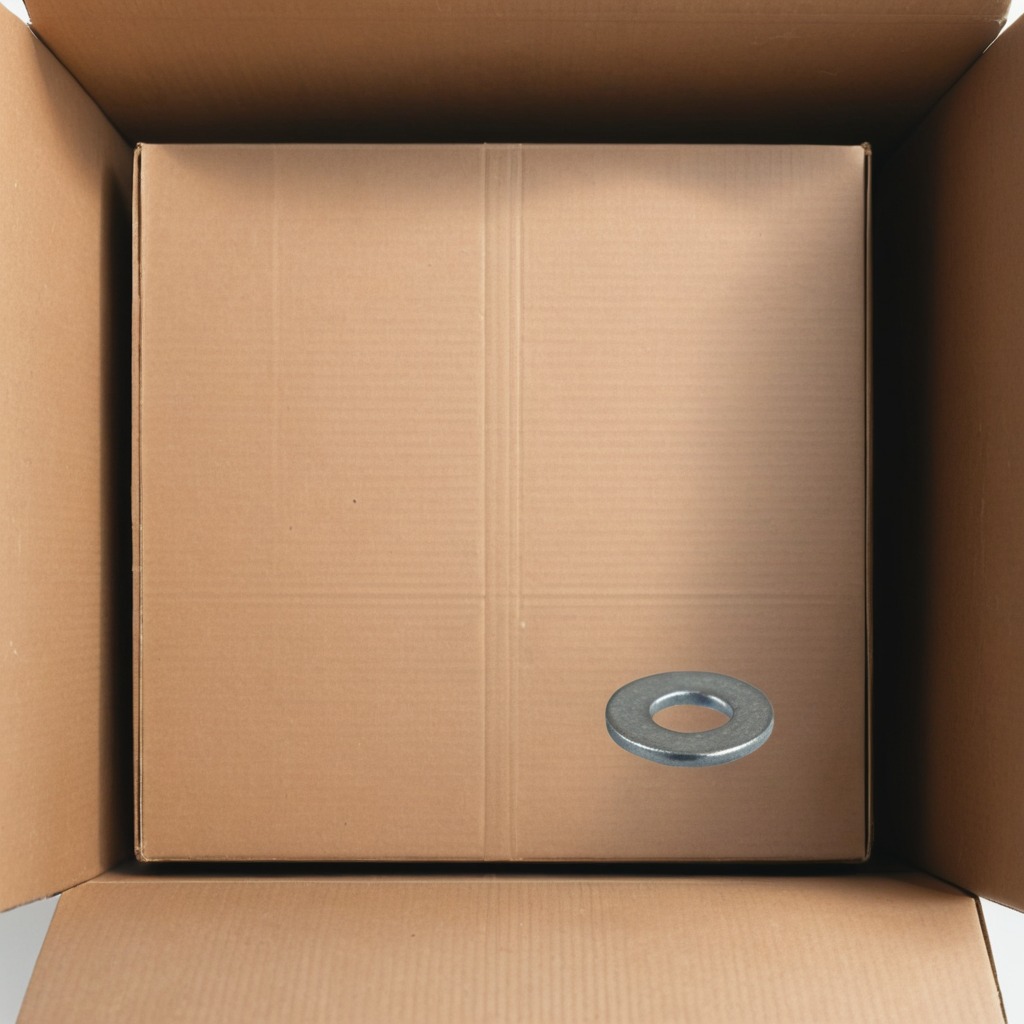
A flat metal washer is lying on the cardboard box surface in an outdoor workshop during daytime bright natural light soft shadows slightly creased but